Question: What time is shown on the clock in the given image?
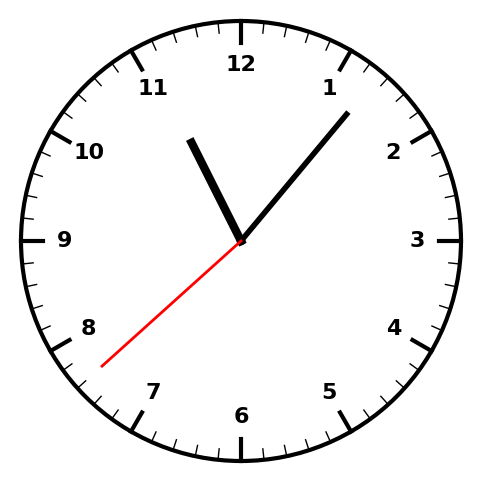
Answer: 11:06:38